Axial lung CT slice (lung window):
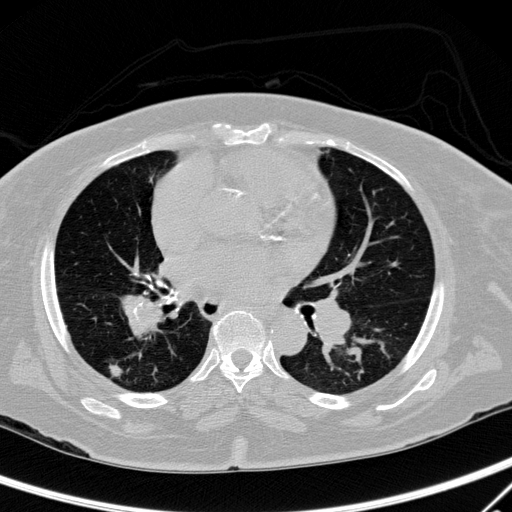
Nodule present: yes
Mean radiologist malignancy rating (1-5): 5